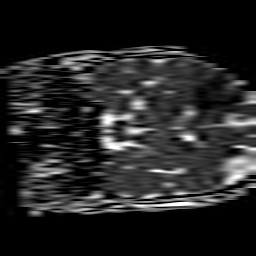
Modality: ADC
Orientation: coronal
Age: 54
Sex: male
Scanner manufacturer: philips
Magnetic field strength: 1.5 T
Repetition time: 3.506 s
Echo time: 0.09257 s